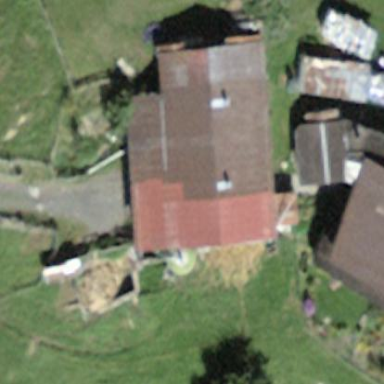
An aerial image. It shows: Rural barn.